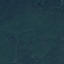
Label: Forest